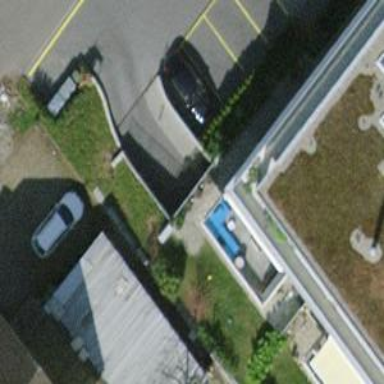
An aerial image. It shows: Parking entrance.